Interaction volume radius: 10 \u00c5
Interaction volume height: 20 \u00c5
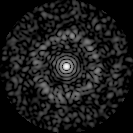
Disorder parameter: 0.8182